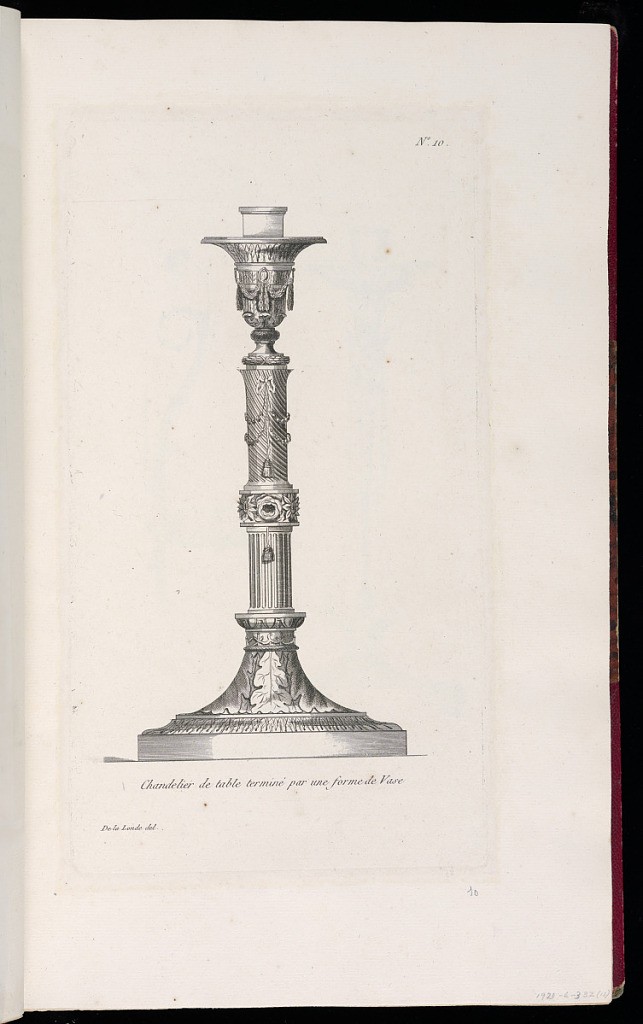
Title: Chandelier de Table terminé par une forme de Vase
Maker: Richard de Lalonde, French, active 1780–96
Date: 1788–1796
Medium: Etching on off-white laid paper
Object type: Print
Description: Design for a candlestick decorated with ornament motifs including lancet leaves, garland, bound leaf, ribbon, spiral fluting, tassel, and flowers. The plate is numbered.